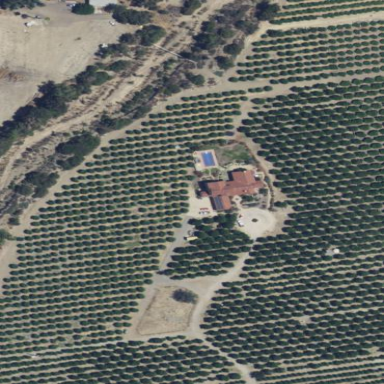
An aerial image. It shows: Orange orchard with rows of orange trees.